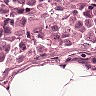
Metastatic tissue present: yes